Field crop: maize
Growth stage: 2
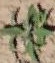
Species: atriplex